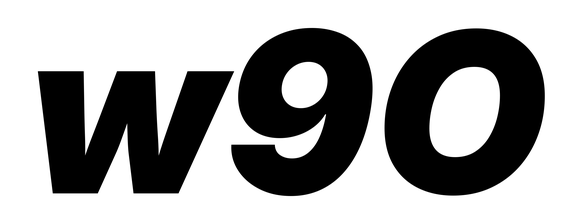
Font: Inter-Italic_Black_Italic